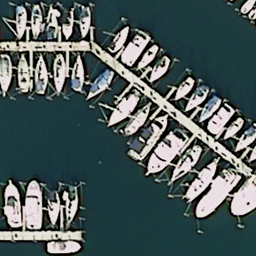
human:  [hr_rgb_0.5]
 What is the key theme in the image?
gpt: harbor